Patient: sex M, age 72
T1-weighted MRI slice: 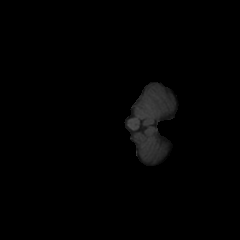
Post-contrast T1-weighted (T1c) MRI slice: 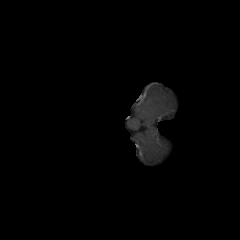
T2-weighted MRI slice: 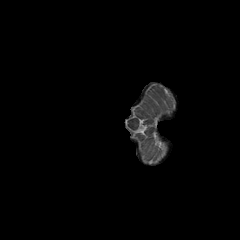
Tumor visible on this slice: no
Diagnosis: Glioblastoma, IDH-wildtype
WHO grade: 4